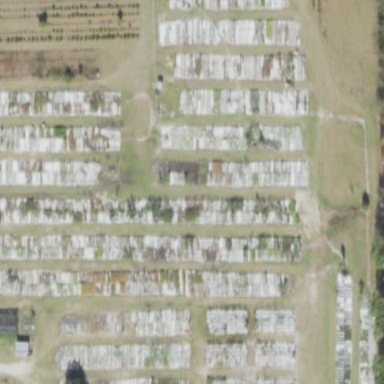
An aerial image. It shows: Plant nursery area.